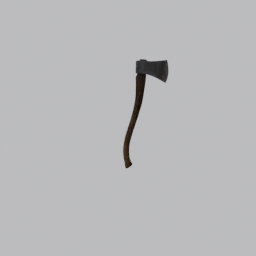
Label: tools